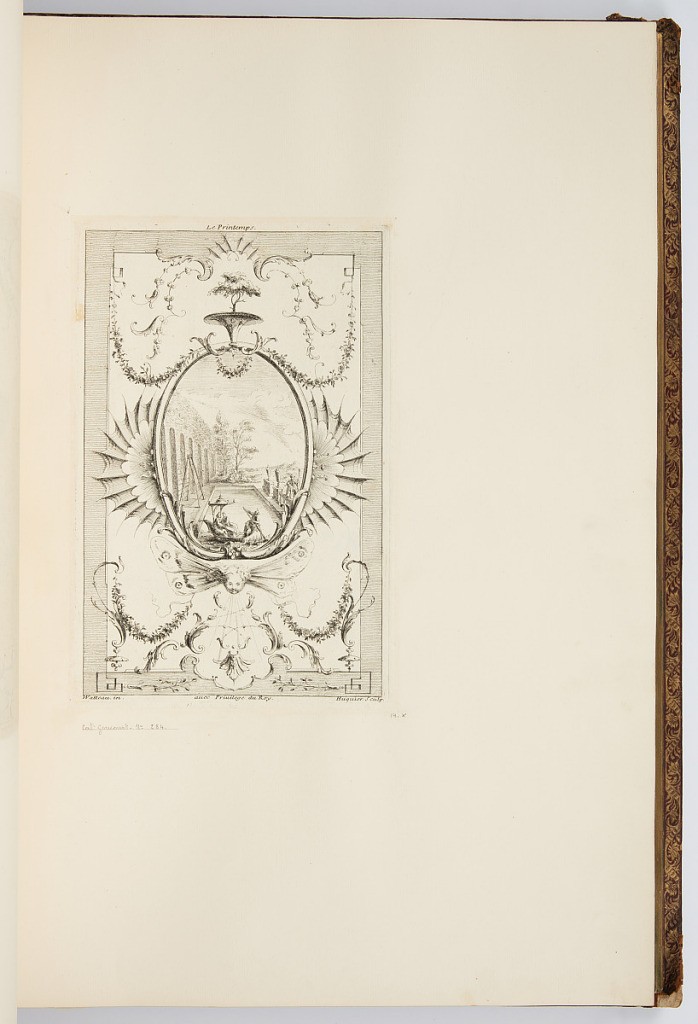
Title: Le Printemps
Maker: Antoine Watteau, French, 1684–1721
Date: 1723-1735
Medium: Etching on laid paper
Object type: Bound print
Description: Page of ornament with a bat-wing decorated central oval depicting an exoticized scene of figures being rowed in a boat in a small pool, set within a landscape. Surrounding this oval are arabesque forms including bat wings, tendrils, garlands, and scrolling acanthus leaves. The plate is signed.